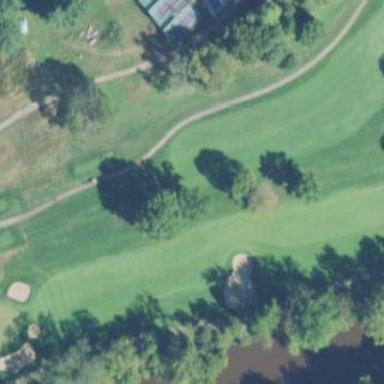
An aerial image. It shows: Golf fairway surrounded by grass.